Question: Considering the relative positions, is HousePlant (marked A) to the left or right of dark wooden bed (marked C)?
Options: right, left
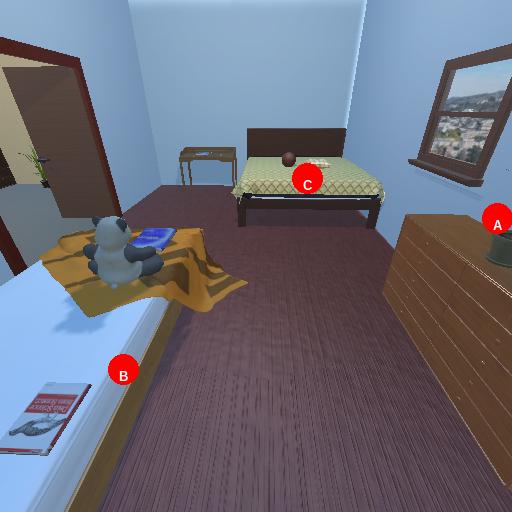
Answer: right